【题型】解答题　【知识点】立体几何　【难度】easy
如图为正四棱锥 \(P-ABCD\)，\(O\) 为底面 \(ABCD\) 的中心。

\noindent
(1) 若 \(AP = 5\)，\(AD = 3\sqrt{2}\)，求 \(\triangle POA\) 绕 \(PO\) 旋转一周形成的几何体的体积；\\
(2) 若 \(AP = AD\)，\(E\) 为 \(PB\) 的中点，求直线 \(BD\) 与平面 \(AEC\) 所成角的大小。
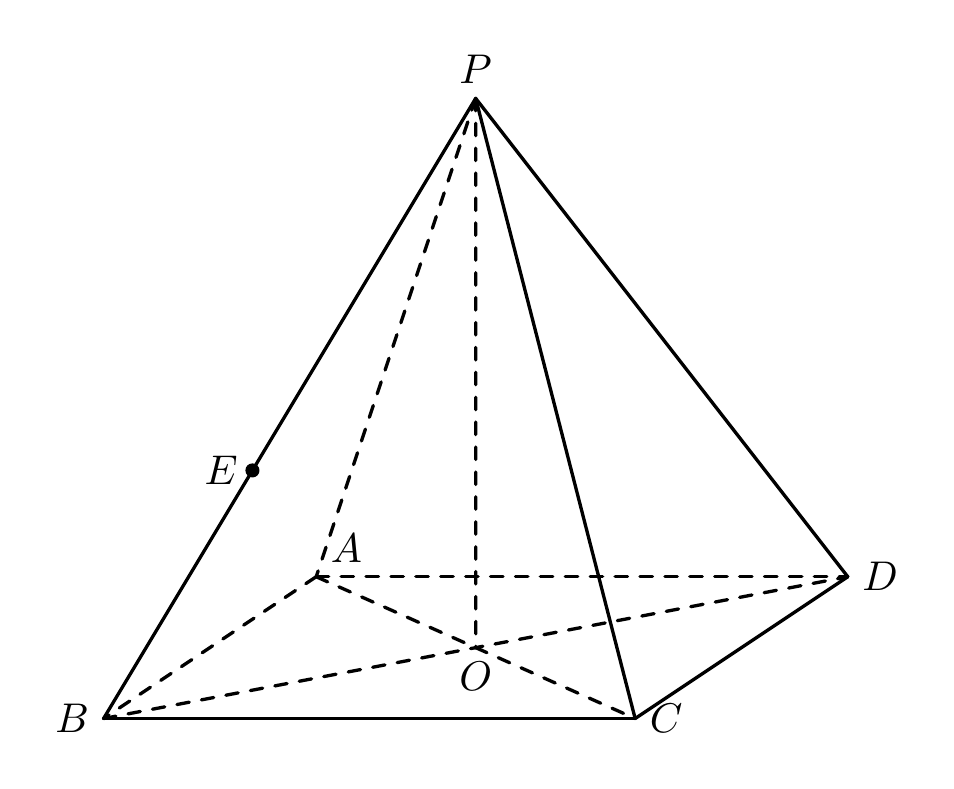
【解答】
\textbf{【详解】}

\vspace{0.3cm}
\noindent
(1) 正四棱锥满足且 \(PO \perp\) 平面 \(ABCD\)，由 \(AO \subset\) 平面 \(ABCD\)，则 \(PO \perp AO\)，\\
又正四棱锥底面 \(ABCD\) 是正方形，由 \(AD = 3\sqrt{2}\) 可得，\(AO = 3\)，\\
故 \(PO = \sqrt{PA^2 - AO^2} = 4\)，\\
根据圆锥的定义，\(\triangle POA\) 绕 \(PO\) 旋转一周形成的几何体是以 \(PO\) 为轴，\(AO\) 为底面半径的圆锥，\\
即圆锥的高为 \(PO = 4\)，底面半径为 \(AO = 3\)，\\
根据圆锥的体积公式，所得圆锥的体积是 \(\frac{1}{3} \times \pi \times 3^2 \times 4 = 12\pi\)。

\vspace{0.3cm}
\noindent
(2) 连接 \(EA\)，\(EO\)，\(EC\)，由题意结合正四棱锥的性质可知，每个侧面都是等边三角形，

\noindent
由 \(E\) 是 \(PB\) 中点，则 \(AE \perp PB\)，\(CE \perp PB\)，又 \(AE \cap CE = E\)，\(AE, CE \subset\) 平面 \(ACE\)，\\
故 \(PB \perp\) 平面 \(ACE\)，即 \(BE \perp\) 平面 \(ACE\)，又 \(BD \cap\) 平面 \(ACE = O\)，\\
于是直线 \(BD\) 与平面 \(AEC\) 所成角的大小即为 \(\angle BOE\)，\\
不妨设 \(AP = AD = 6\)，则 \(BO = 3\sqrt{2}\)，\(BE = 3\)，\(\sin \angle BOE = \frac{3}{3\sqrt{2}} = \frac{\sqrt{2}}{2}\)，\\
又线面角的范围是 \(\left[0, \frac{\pi}{2}\right]\)，\\
故 \(\angle BOE = \frac{\pi}{4}\)，即为所求。
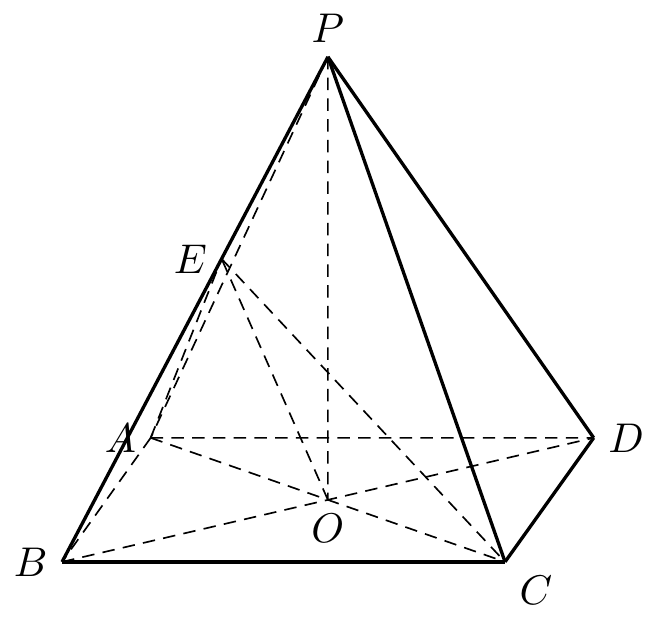